Question: <URL>
as I already explained in my last question, I'm trying to make a navigation-div with 4 buttons, one to go left, one to go right, another one to go down and yet another one to go up. Plus there needs to be an OK-button in the middle.
That worked really well with the explanation given here: <URL>
I created the SVG like:
'''
<div class="function height3x svg-container" style="height: 112px; width: 200px;">
<svg xmlns="http://www.w3.org/2000/svg" version="1.1" id="mySVG" width="100%" height="100%" viewBox="0 0 100 100" preserveAspectRatio="none" style="background-color: whitesmoke">
<g class="function" id="keyboard_btn_24">
<polygon id="ok" points="25,25 75,25 75,75 25,75"></polygon>
<text id="ok_text" x="39" y="55">OK</text>
</g>
<g class="function" id="keyboard_btn_25">
<polygon id="up" stroke="black" stroke-width="0.1" points="0,0 100,0 65,35 35,35"></polygon>
<text x="42" y="20"></text>
</g>
<g class="function" id="keyboard_btn_26">
<polygon id="right" stroke="black" stroke-width="0.1" points="100,0 100,100 65,65 65,35"></polygon>
<text x="81" y="53"></text>
</g>
<g class="function" id="keyboard_btn_27">
<polygon id="down" stroke="black" stroke-width="0.1" points="0,100 35,65 65,65 100,100"></polygon>
<text x="42" y="91"></text>
</g>
<g class="function" id="keyboard_btn_28">
<polygon id="left" stroke="black" stroke-width="0.1" points="0,0 35,35 35,65 0,100"></polygon>
<text x="5" y="53"></text>
</g>
</svg>
</div>
'''
But I have two problems that I seem not to be able to figure out.
First of all: While I want the SVG to be responsive, I don't want to scale the text without keeping the aspect-ratio given by the font.

I already tried (unsuccessfully) preserveAspectRatio, which does not seem to do much to the text.
You can view and edit the minimal example: <URL>
Paulie_D - Commented on my old question:
> As for the Aspect Ratio, you should remove the width & height 100%
values. They aren't really needed. The SVG will scale to the required
size based on the div size. - jsfiddle.net/2qqrL7ng/1 -
This is not an option, because the SVG Element needs to respond to size changes that can not keep the aspect ratio. Just the text needs to keep the ratio, everything else should be as responsive as possible.
EDIT
Switching the svg argument of perserveAspectRatio from "none" to "xMidYMid" keeps the aspect ratio of the SVG, but the desired effect is, that the SVG itself does not keep it's aspect ratio, but the -tags do. Which means the following would be a solution:
'''
<div class="function height3x svg-container" style="height: 112px; width: 200px;">
<svg xmlns="http://www.w3.org/2000/svg" version="1.1" id="mySVG" width="100%" height="100%" viewBox="0 0 100 100" preserveAspectRatio="xMidYMid" style="background-color: whitesmoke">
<g class="function" id="keyboard_btn_24">
<polygon id="ok" points="25,25 75,25 75,75 25,75"></polygon>
<text id="ok_text" x="39" y="55">OK</text>
</g>
<g class="function" id="keyboard_btn_25" preserveAspectRatio="xMidYMid">
<polygon id="up" stroke="black" stroke-width="0.1" points="0,0 100,0 65,35 35,35"></polygon>
<text x="42" y="20"></text>
</g>
<g class="function" id="keyboard_btn_26">
<polygon id="right" stroke="black" stroke-width="0.1" points="100,0 100,100 65,65 65,35"></polygon>
<text x="81" y="53"></text>
</g>
<g class="function" id="keyboard_btn_27">
<polygon id="down" stroke="black" stroke-width="0.1" points="0,100 35,65 65,65 100,100"></polygon>
<text x="42" y="91"></text>
</g>
<g class="function" id="keyboard_btn_28">
<polygon id="left" stroke="black" stroke-width="0.1" points="0,0 35,35 35,65 0,100"></polygon>
<text x="5" y="53"></text>
</g>
</svg>
</div>
'''
/EDIT
Thanks in advance.
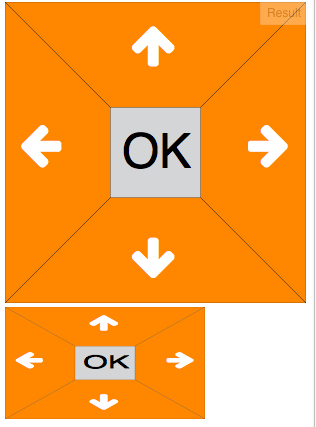
Answer: > Questions: How can you make the tag keep it's aspect ratio, while changing the aspect ratio of the svg?
You cannot. If the text is part of the SVG it gets scaled with the SVG. There is no way to make a part of the SVG exempt from the scaling.
Possible solutions:
(1) Remove the text from the SVG and position it on top. For example use a positioned '<div>' in your HTML or something.
(2) Use JS to calculate the aspect ratio of the SVG and apply an inverse scaling transform to the '<text>' element.